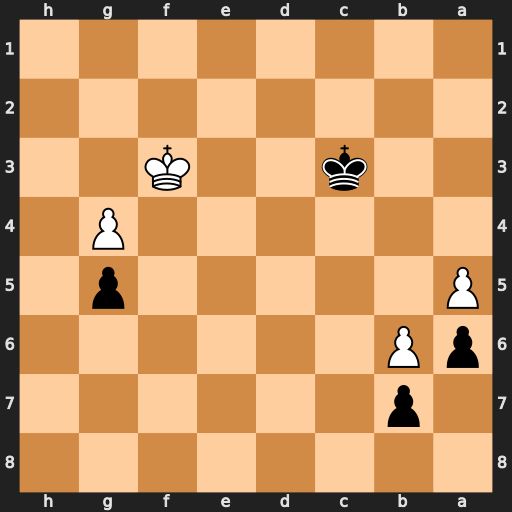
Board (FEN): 8/1p6/pP6/P5p1/6P1/2k2K2/8/8
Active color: b
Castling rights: -
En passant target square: -
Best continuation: Kb4 Ke4 Kxa5 Kf5 Kxb6 Kxg5 a5